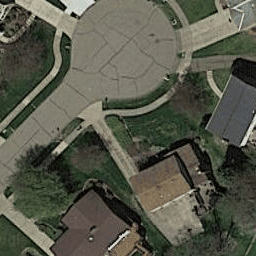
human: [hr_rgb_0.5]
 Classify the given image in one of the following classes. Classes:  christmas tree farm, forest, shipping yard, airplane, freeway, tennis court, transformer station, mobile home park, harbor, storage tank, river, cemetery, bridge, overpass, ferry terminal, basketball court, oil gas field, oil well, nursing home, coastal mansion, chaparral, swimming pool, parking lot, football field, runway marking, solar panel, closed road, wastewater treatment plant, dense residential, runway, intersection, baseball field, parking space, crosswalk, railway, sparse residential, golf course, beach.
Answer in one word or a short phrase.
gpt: closed road